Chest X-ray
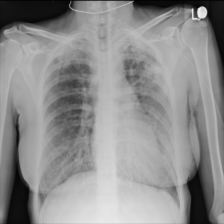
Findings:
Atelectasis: negative
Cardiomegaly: negative
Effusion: negative
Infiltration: negative
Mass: negative
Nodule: negative
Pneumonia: negative
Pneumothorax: negative
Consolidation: negative
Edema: negative
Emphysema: negative
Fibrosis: negative
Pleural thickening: negative
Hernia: negative